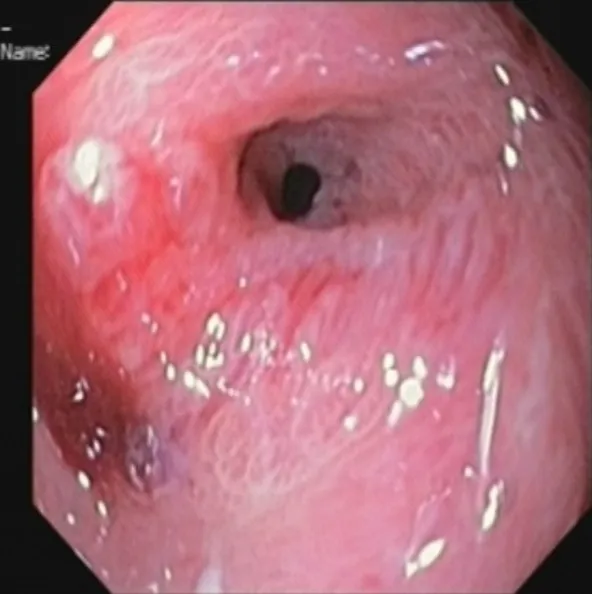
Pyloric stenosis after 2 months.
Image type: endoscopy (airway_endoscopy)